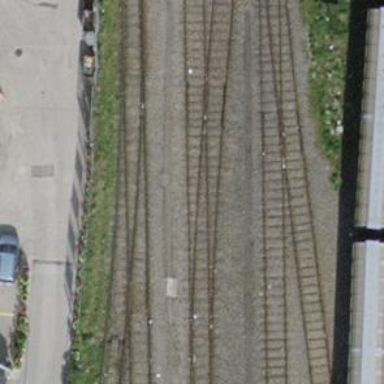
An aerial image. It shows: Single-track railway siding.